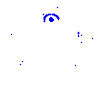
Particle: pion